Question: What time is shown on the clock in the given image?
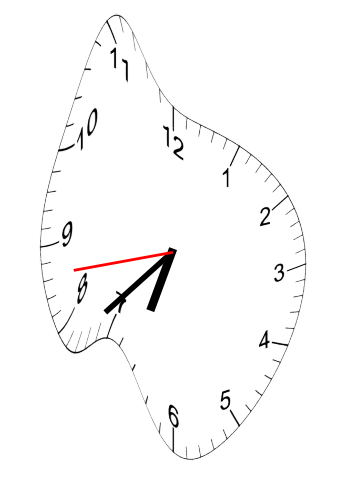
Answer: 06:37:43